Question: I 've an excel sheet with more than 100 raws. How can I generate bar graph for each raw separately at once for all the raws with X and Y axis labels?
- First without Standard errors- Next with Standard errors
Here example shows for 3 raws.
Expecting your kind support.
'''
Status Sample 1 Sample 2 Sample 3 Sample 4 Sample 5 Sample 6 Sample 7 Sample 8 Sample 9 Sample 10
AA1 1.457958966 1.082728155 1.421862008 1.282919309 1.365338194 1.825823721 1.442458653 1.301820193 0.605102201 0.795770198
AB2 0.215245986 0.232381653 0.206548478 0.203164578 0.476502255 0.178929005 <PHONE> 0.381018497 1.<PHONE> 0.722438532
AZ1 0.297877541 0.313489112 0.251719576 0.272301642 0.354067746 0.326371147 0.268637474 0.344993509 1.912717065 1.22454492
'''

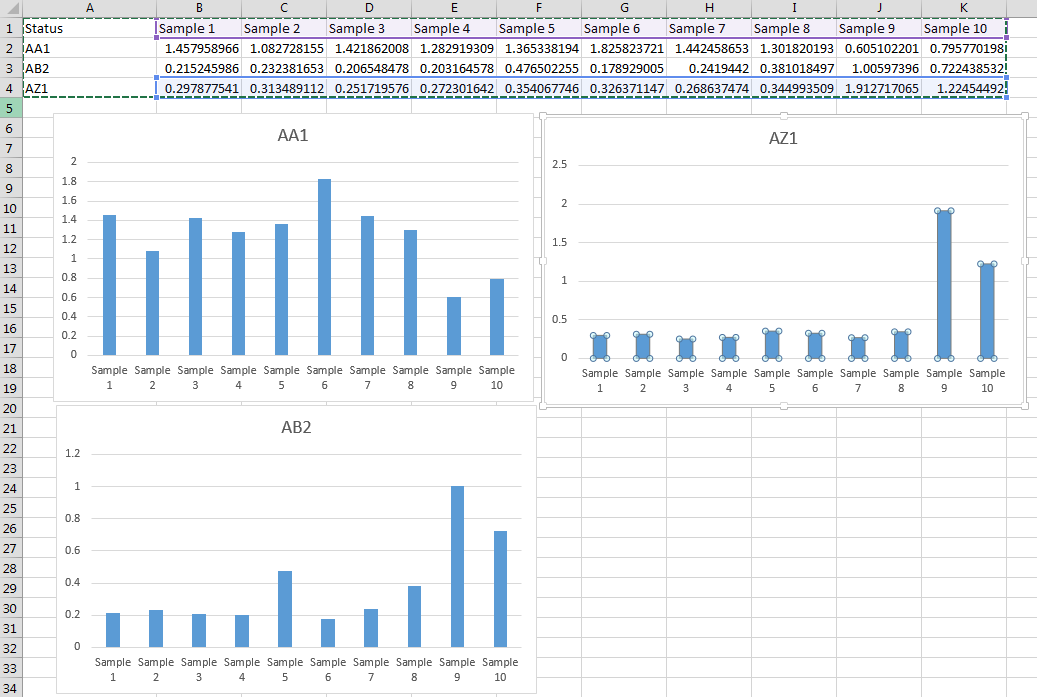
Answer: I guess you already know how to get your data from excel into R. I've created a sample dataframe:
'''
df <- data.frame(
sample1 = runif(4, 0, 2),
sample2 = runif(4, 0, 2),
sample3 = runif(4, 0, 2),
sample4 = runif(4, 0, 2),
sample5 = runif(4, 0, 2),
status = c("AA1", "AB2", "AZ1", "AX4")
)
> df
sample1 sample2 sample3 sample4 sample5 status
1 <PHONE> 1.31205570 <PHONE> 0.<PHONE> <PHONE> AA1
2 <PHONE> 0.<PHONE> <PHONE> 0.53378421 <PHONE> AB2
3 <PHONE> 1.49354287 <PHONE> 1.72527919 <PHONE> AZ1
4 <PHONE> 1.93928257 <PHONE> 0.22660472 <PHONE> AX4
'''
Now we need to reformat this dataframe using the 'melt' function from 'reshape2'
'''
library(reshape2)
df_melted <- melt(df, value.name = "value")
> df_melted
status variable value
1 AA1 sample1 0.89329292
2 AB2 sample1 0.99793671
3 AZ1 sample1 1.83582702
4 AX4 sample1 1.23101645
5 AA1 sample2 1.31205570
6 AB2 sample2 0.<PHONE>
7 AZ1 sample2 1.49354287
8 AX4 sample2 1.93928257
...
'''
So now we can plot the data with 'ggplot', and using 'facet_wrap' we get seperate plots for every status
'''
library(ggplot2)
ggplot(data = df_melted, aes(x = variable, y = value)) + geom_col() + facet_wrap(~status)
'''
<URL>